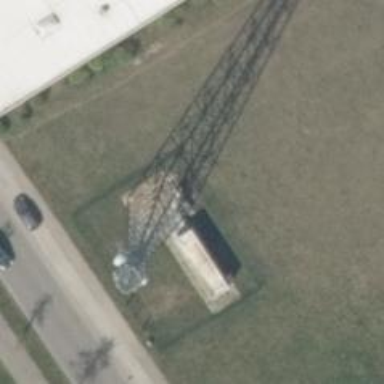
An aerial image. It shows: Antenna.